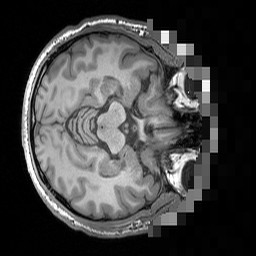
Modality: T1w
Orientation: axial
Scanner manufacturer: siemens
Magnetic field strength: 3 T
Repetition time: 1.5 s
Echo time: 0.00291 s